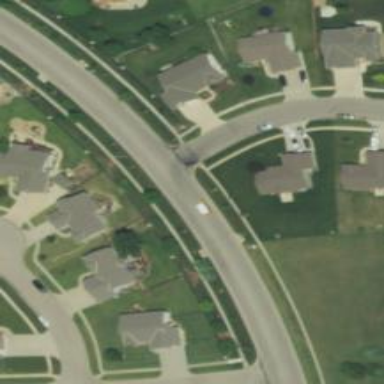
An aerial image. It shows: Unmarked road crossing.